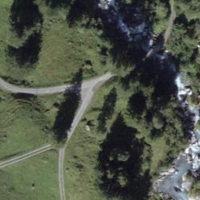
EUNIS habitat code: 24
Species observed at this site:
Polygonia c-album